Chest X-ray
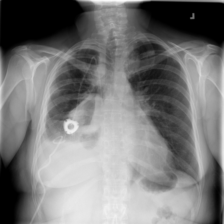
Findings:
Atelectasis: positive
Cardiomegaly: negative
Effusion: positive
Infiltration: negative
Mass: negative
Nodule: negative
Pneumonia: negative
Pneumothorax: negative
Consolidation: negative
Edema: negative
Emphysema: negative
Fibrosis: negative
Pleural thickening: negative
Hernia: negative